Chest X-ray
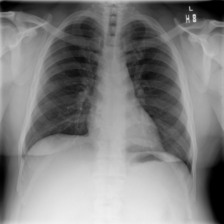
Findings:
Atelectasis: negative
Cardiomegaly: negative
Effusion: negative
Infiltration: negative
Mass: negative
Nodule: negative
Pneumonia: negative
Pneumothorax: negative
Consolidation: negative
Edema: negative
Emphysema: negative
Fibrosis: negative
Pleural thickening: negative
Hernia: negative